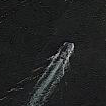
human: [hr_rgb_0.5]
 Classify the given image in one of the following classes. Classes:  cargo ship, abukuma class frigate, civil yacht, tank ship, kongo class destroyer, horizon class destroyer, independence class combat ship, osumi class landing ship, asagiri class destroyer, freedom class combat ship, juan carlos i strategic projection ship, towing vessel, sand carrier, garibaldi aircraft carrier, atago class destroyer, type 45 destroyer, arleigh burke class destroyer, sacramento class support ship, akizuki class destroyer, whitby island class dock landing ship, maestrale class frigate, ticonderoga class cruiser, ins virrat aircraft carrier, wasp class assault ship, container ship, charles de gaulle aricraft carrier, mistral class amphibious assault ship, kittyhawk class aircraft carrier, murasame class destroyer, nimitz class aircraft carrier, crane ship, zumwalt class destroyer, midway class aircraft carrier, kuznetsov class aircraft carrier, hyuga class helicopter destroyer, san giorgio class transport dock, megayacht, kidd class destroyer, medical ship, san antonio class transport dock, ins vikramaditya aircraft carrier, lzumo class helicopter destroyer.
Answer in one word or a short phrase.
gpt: Towing vessel